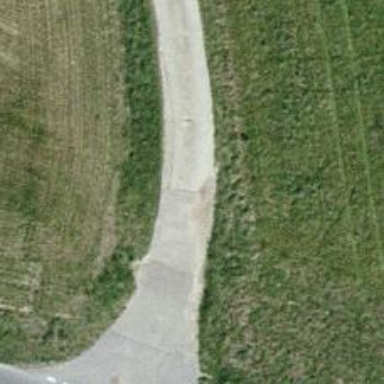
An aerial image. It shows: Well-maintained track road with grade 1 tracktype.